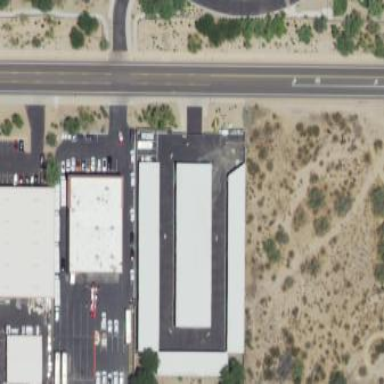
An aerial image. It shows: Storage rental shop.